Question: I have a ListView Item that uses a Drawable as a default icon and am allowing an override if an icon is specified. When I load the Bitmap for the specified icon and set it to the ImageView that holds the default Drawable item, the size of the specified icon is far smaller.
Both the Drawable and the specified Icon are 128px x 128px so I "assumed" that they'd both be the same size upon loading.
Here's a screenshot of the problem.

Here is the XML for the ListItem:
'''
<LinearLayout xmlns:android="http://schemas.android.com/apk/res/android"
android:layout_width="fill_parent"
android:layout_height="wrap_content"
android:orientation="horizontal"
android:padding="6dip" >
<ImageView
android:id="@+id/events1_lv1_listitem_icon"
android:layout_width="wrap_content"
android:layout_height="wrap_content"
android:layout_marginRight="6dip"
android:contentDescription="@string/content_description_default_text"
android:src="@drawable/calendar" />
<LinearLayout
android:orientation="vertical"
android:layout_width="fill_parent"
android:layout_height="fill_parent">
<TextView
android:id="@+id/events1_lv1_listitem_headline"
android:layout_width="fill_parent"
android:layout_height="wrap_content"
android:contentDescription="@string/content_description_default_text"
android:gravity="center_vertical"
android:textSize="16sp" />
<TextView
android:id="@+id/events1_lv1_listitem_summary"
android:layout_width="fill_parent"
android:layout_height="26dip"
android:contentDescription="@string/content_description_default_text"
android:ellipsize="marquee"
android:singleLine="true"
android:textSize="12sp" />
</LinearLayout>
</LinearLayout>
'''
And here is the snippet where I load the bitmap into the list item icon:
'''
File headerImageFile = new File(src);
Bitmap image = BitmapFactory.decodeStream(new FileInputStream(headerImageFile));
events1_lv1_listitem_icon.setImageBitmap(image);
'''
Any help would be most appreciated!
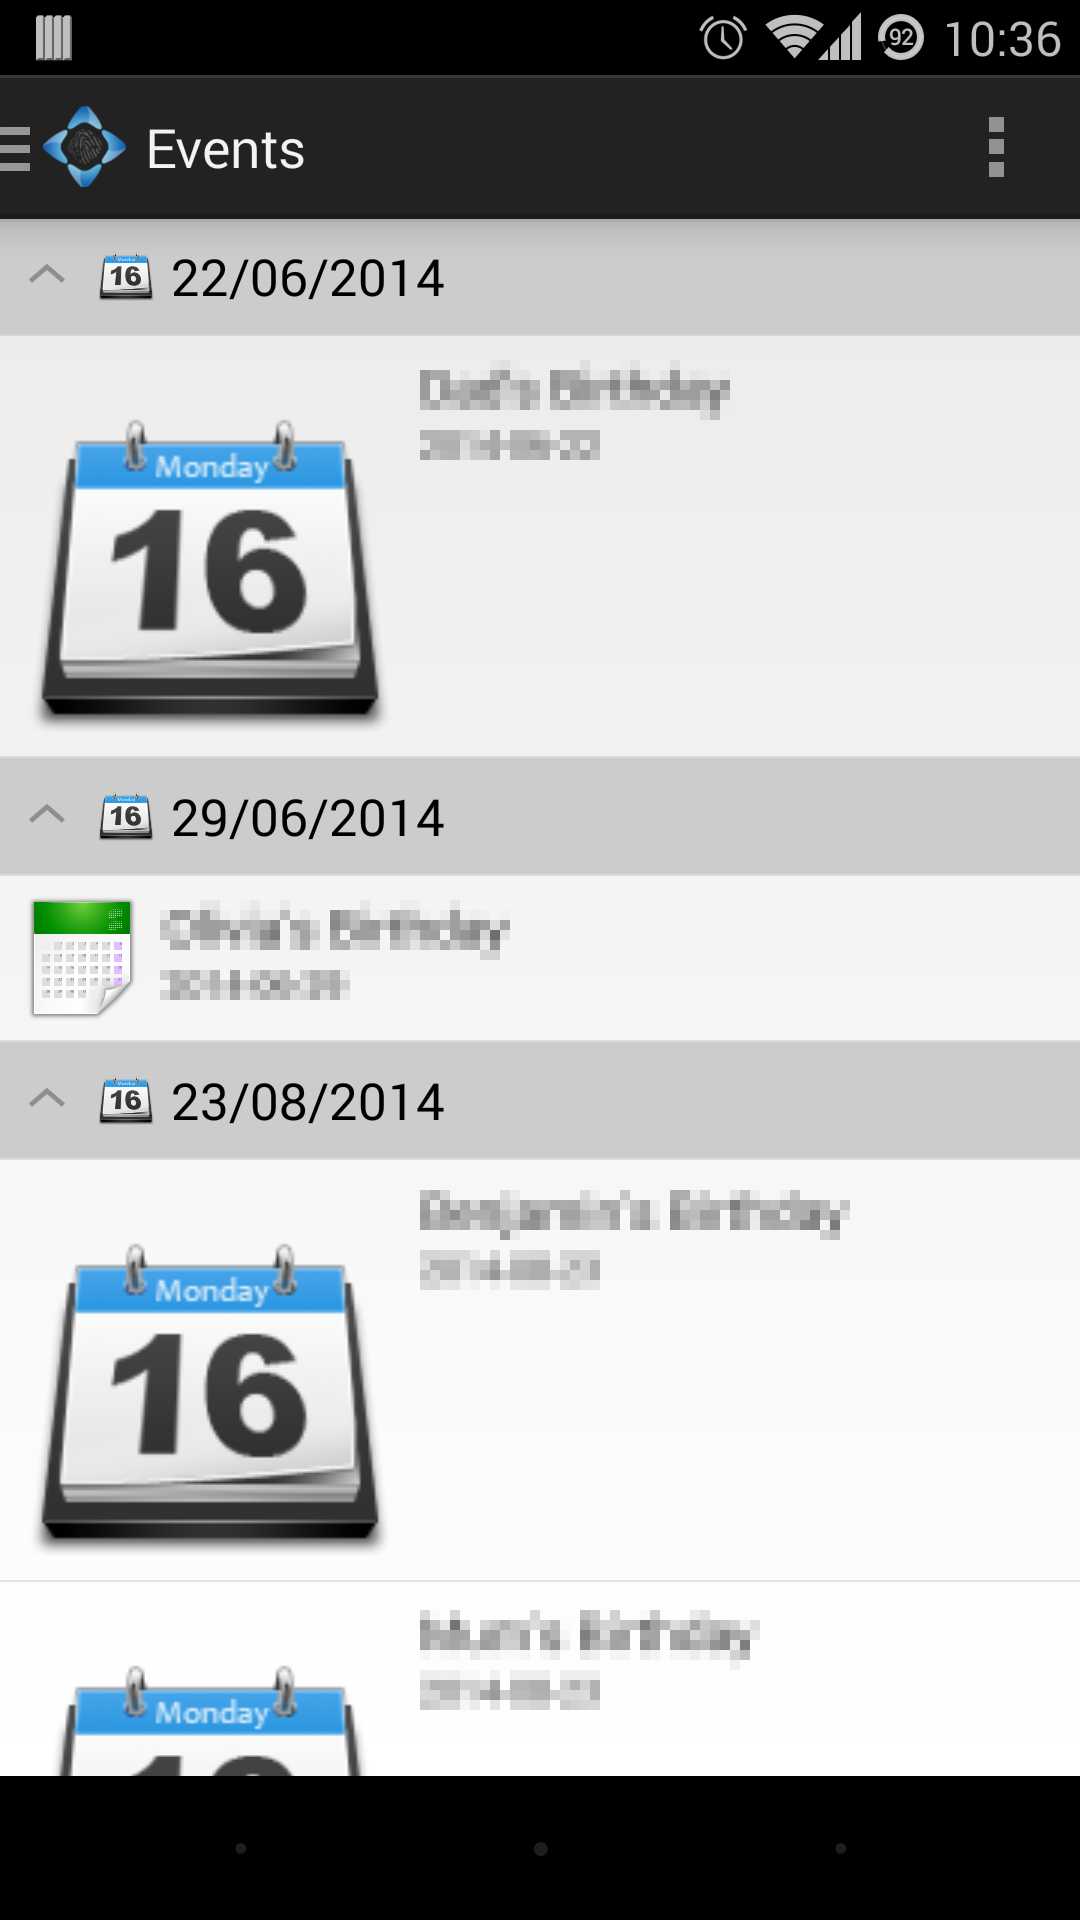
Answer: Avoid wrap_content. Set your images size to dp, and set scaleType to "fitXY".
The following will do for you*
'''
<ImageView
android:id="@+id/events1_lv1_listitem_icon"
android:layout_width="128dp"
android:layout_height="128dp"
android:scaleType="fitXY"
android:layout_marginRight="6dp"
android:contentDescription="@string/content_description_default_text"
android:src="@drawable/calendar" />
'''